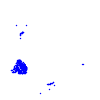
Particle: electron